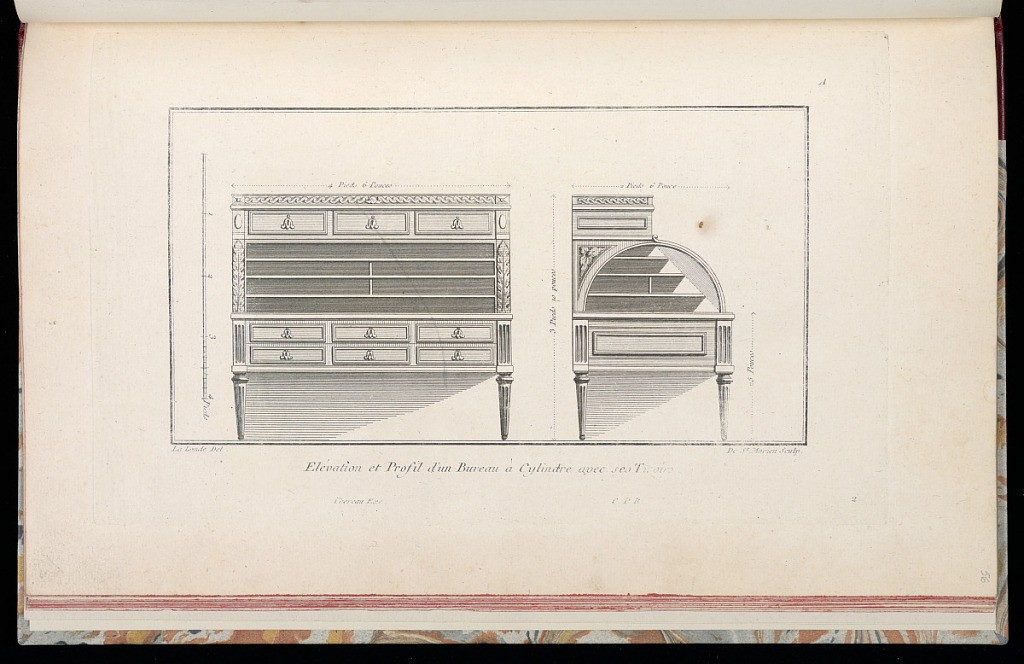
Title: Elévation et Profil d'un Bureau à Cylindre avec ses Tiroirs
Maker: Richard de Lalonde, French, active 1780–96
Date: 1775-1788
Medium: Etching on off-white laid paper
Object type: Print
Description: Elevation and profile of a design for a roll-top desk, showing the placement of its drawers. The plate is signed and numbered.